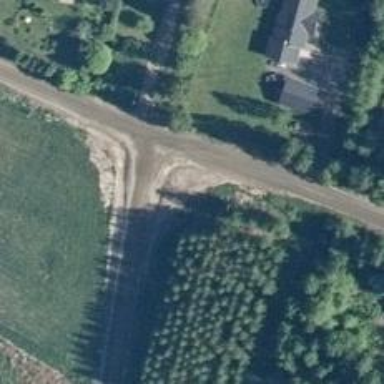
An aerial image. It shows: Simple road.